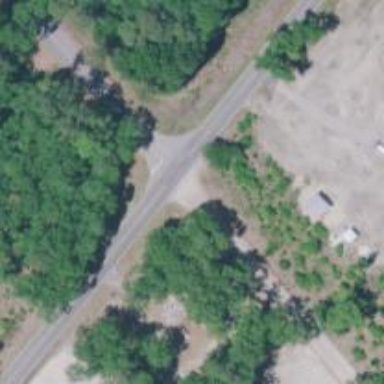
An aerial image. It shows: Road with stop sign.